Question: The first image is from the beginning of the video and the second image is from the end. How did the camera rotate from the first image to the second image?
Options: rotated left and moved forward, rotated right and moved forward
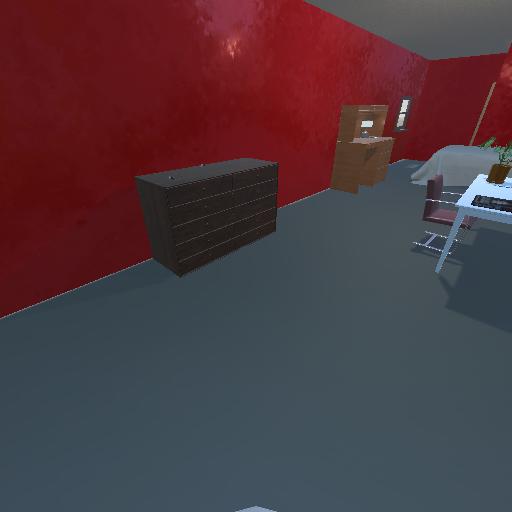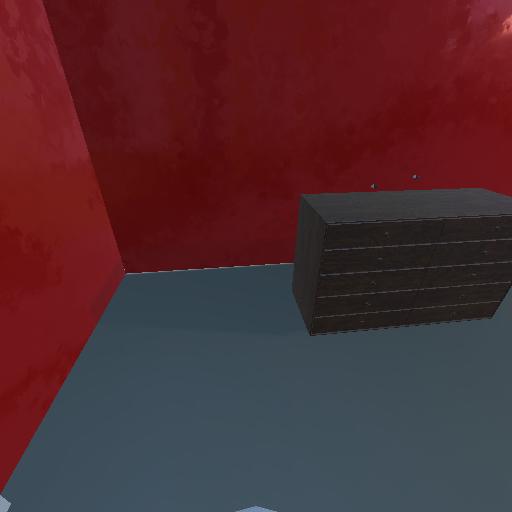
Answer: rotated left and moved forward